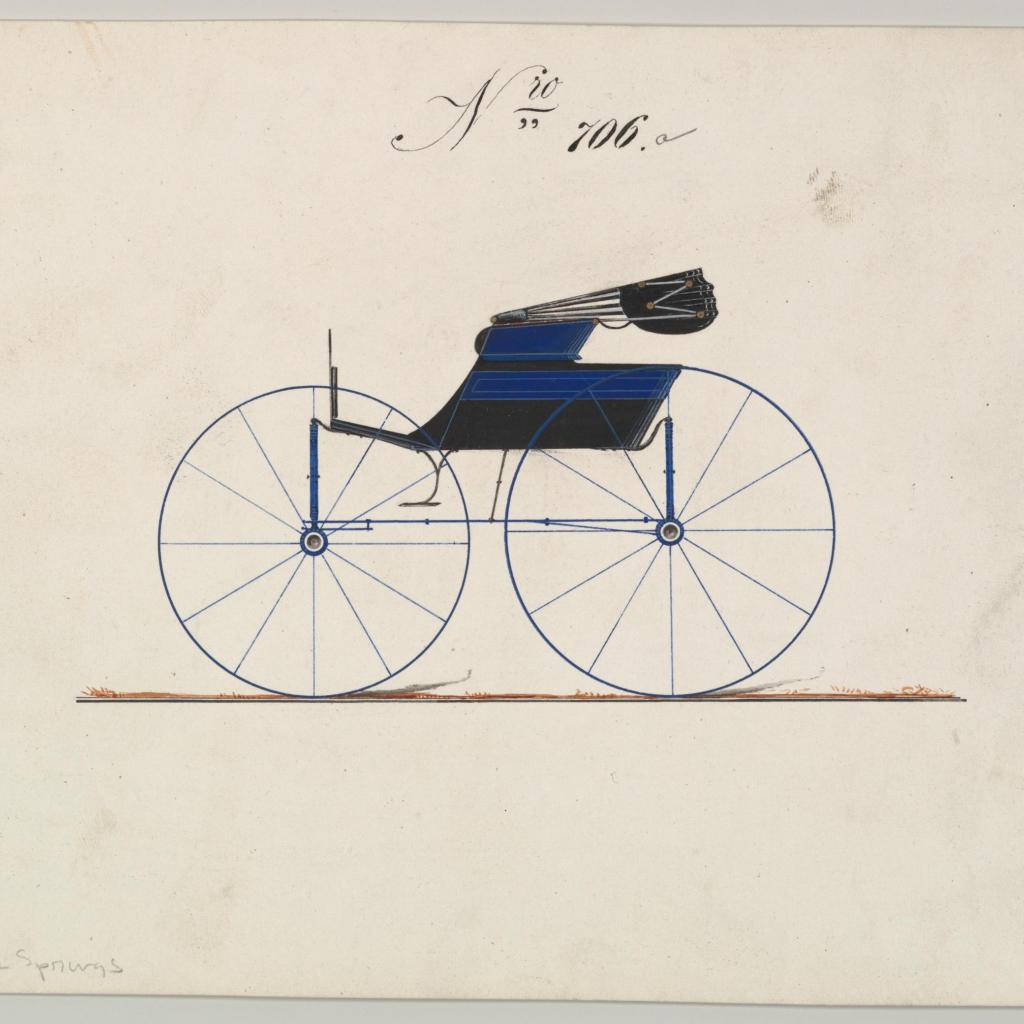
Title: Design for Wagon, no. 706a
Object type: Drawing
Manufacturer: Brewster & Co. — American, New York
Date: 1860
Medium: Pen and black ink, watercolor and gouache
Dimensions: sheet: 6 x 8 13/16 in. (15.2 x 22.4 cm)
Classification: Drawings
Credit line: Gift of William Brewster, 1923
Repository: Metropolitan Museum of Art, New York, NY